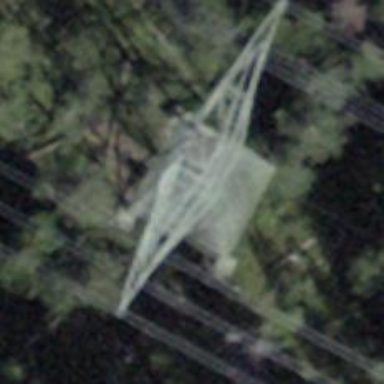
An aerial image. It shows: Power tower.